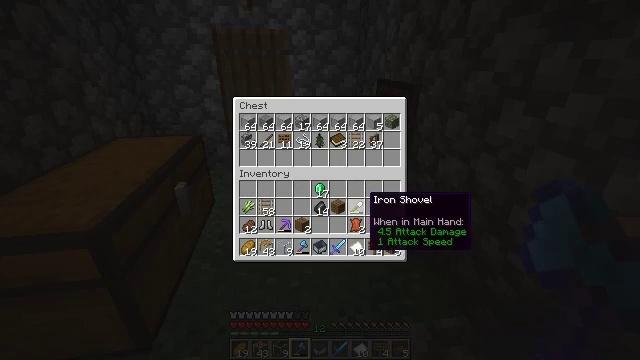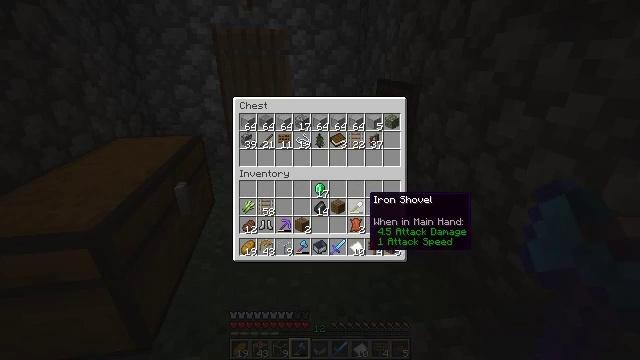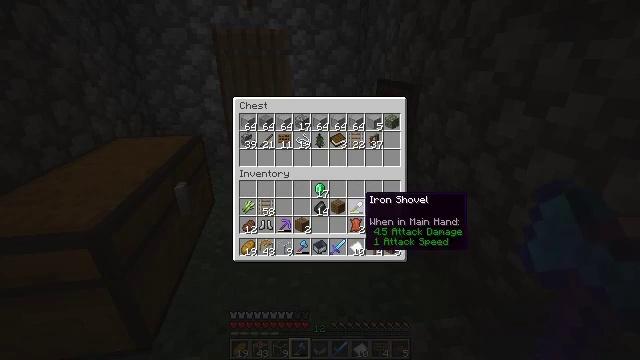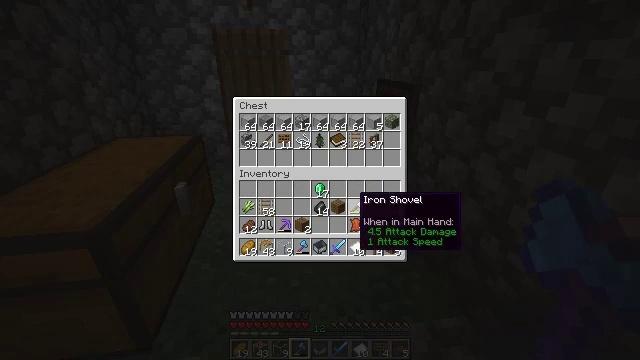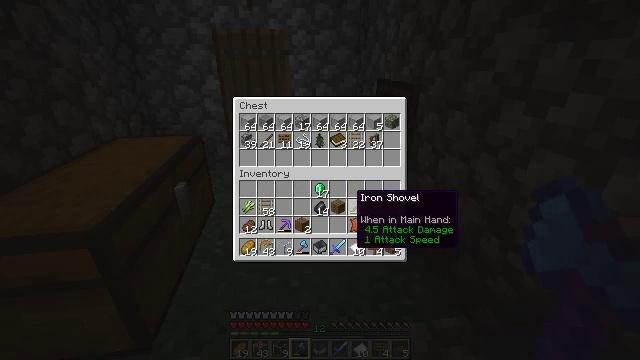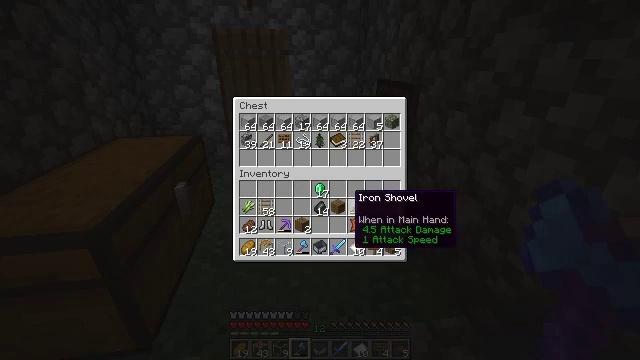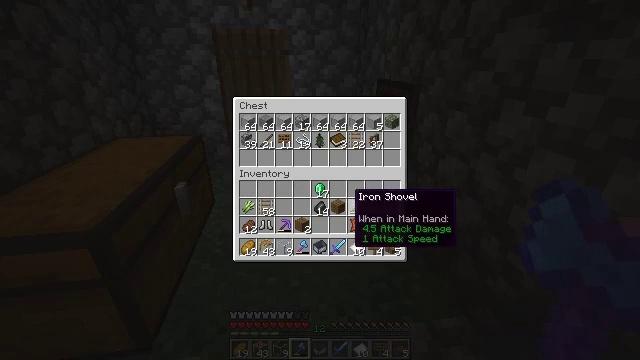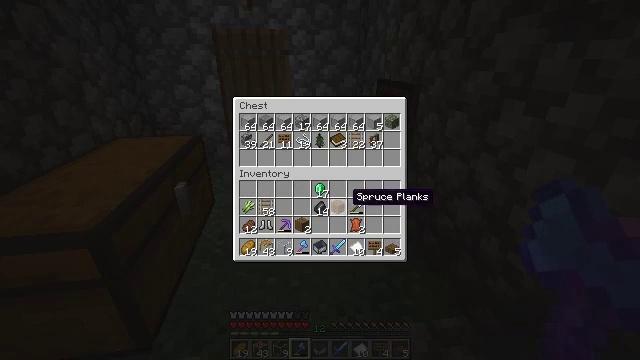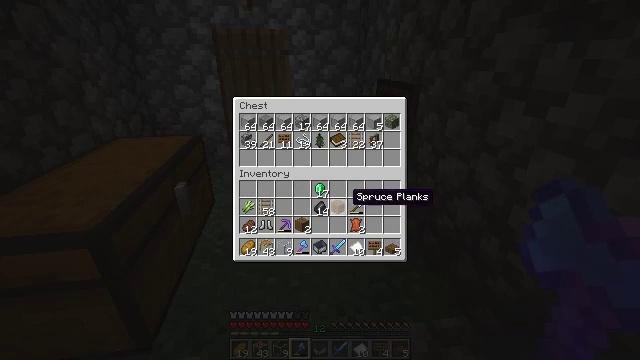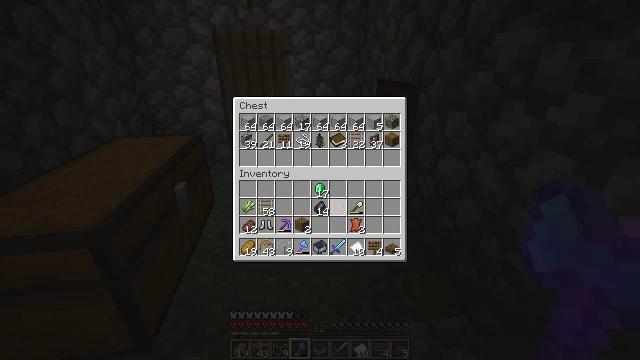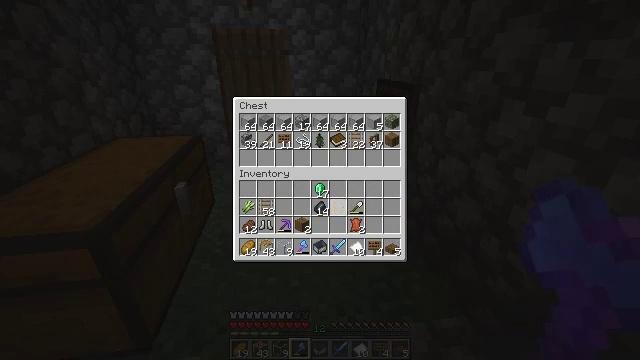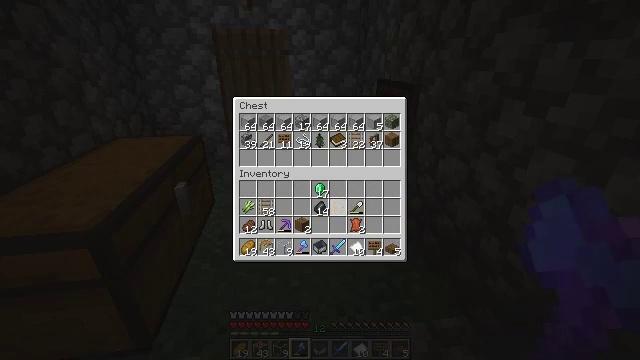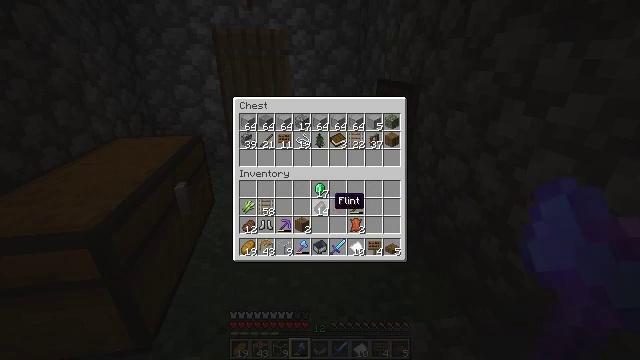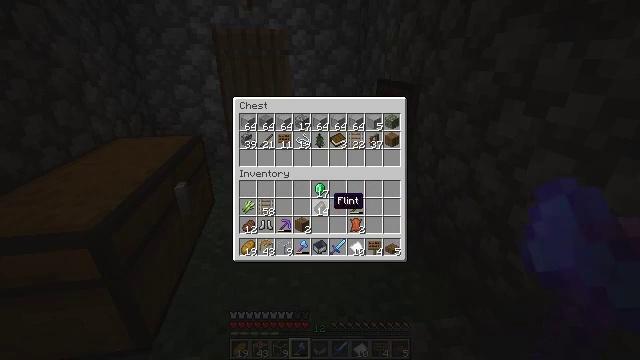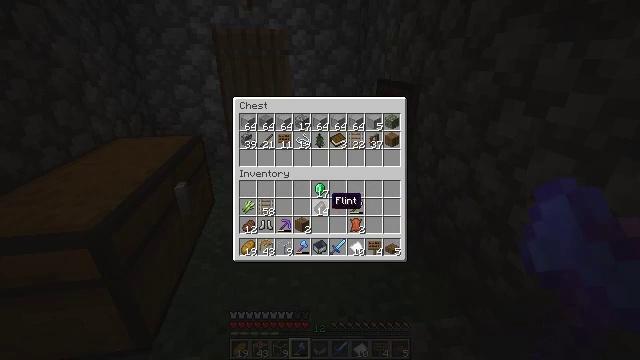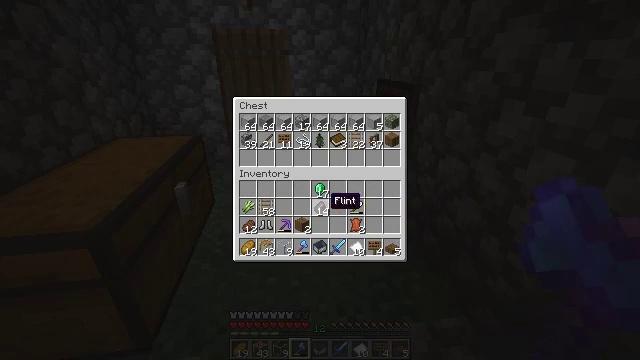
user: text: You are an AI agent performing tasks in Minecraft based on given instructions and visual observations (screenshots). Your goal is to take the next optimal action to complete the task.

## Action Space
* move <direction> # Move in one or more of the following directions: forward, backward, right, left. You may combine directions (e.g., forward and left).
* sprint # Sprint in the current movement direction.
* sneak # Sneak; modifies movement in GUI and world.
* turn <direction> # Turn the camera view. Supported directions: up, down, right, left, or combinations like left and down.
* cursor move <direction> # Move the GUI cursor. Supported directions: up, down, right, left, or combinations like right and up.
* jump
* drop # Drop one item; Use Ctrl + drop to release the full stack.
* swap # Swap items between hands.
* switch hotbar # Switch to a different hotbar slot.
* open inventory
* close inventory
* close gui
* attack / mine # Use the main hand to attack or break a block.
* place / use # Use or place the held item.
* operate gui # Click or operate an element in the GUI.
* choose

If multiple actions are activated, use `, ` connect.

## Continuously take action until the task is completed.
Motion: motion action
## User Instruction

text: Utilize iron ingots to craft iron boots.
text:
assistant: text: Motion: sneak
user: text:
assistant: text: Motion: sneak
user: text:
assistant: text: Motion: sneak
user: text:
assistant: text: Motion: sneak
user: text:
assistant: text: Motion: sneak
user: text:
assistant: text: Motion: sneak
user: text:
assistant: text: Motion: sneak
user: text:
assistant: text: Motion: sneak
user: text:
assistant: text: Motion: sneak, attack / mine
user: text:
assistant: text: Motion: sneak, turn left, attack / mine
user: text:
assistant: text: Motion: sneak, attack / mine
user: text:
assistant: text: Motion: sneak
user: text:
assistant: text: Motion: sneak
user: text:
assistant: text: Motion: sneak
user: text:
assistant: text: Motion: sneak
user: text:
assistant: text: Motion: sneak
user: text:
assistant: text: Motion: sneak
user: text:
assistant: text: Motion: sneak, turn left
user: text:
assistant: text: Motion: sneak, turn left
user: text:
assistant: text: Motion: sneak
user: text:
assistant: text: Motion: sneak
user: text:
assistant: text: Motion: sneak
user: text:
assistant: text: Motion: sneak
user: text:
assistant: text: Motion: sneak
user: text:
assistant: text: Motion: sneak
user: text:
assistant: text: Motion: sneak
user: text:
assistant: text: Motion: sneak
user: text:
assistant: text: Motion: sneak
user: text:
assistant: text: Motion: sneak
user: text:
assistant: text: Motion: sneak